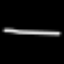
Label: line